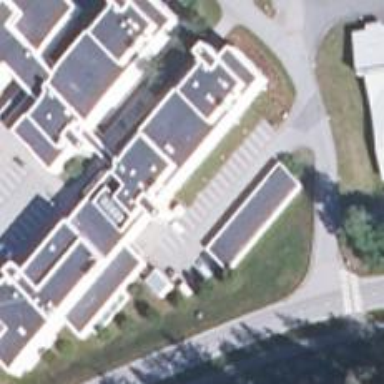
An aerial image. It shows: View of university building.